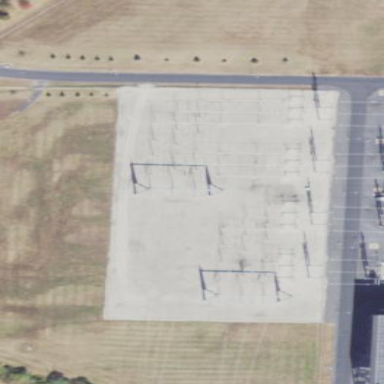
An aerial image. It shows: Power substation.